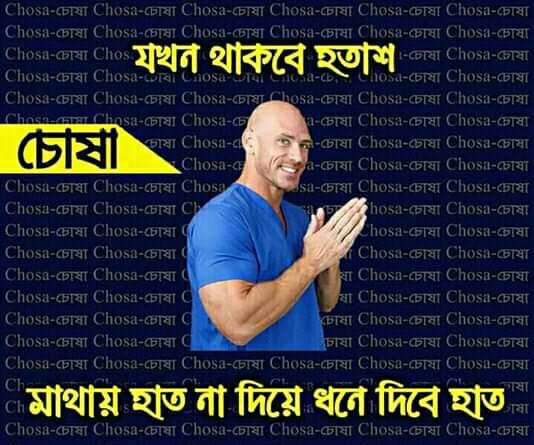
Caption: যখন থাকবে হতাশ    মাথায় হাত না দিয়ে ধনে দিবে হাত
Label: non-hate